Question: I am using a tile-able background image on a website. The site views great in all desktop browsers but when I view the site on my iPad Mini (running iOS 6.1.3) the background image has streaks in it. You can see a pattern on most pages that is a line (the size of the background image) that looks fine, then another line again the same size of the background image, etc.
Here is a screenshot showing the issues:

Here is the CSS required for the background:
'''
#wrap {
margin:0 auto;
position:relative;
padding:0;
background: #B3B1B2 url(/images/bgs/parchment2.jpg);
}
'''
I tried clearing the cache of the iPad but that did not work. I am at a loss as why this is happening. How do I prevent and solve this issue?
I created a <URL> of the wrapper. It looked okay on the website. So I am left to assume it is somewhere in my code. However, this doesn't always happen immediately on the site. It may happen with the Fiddle but I have not seen it happen. If it is my site how do I track the code that is causing the issue?
I changed the background image to the 'html, body'tags and the issue still happens but isn't as bad and will clear it self. I am still left wondering how I prevent the issue all together.
I tried @Riskbreaker's idea of switching to PNG. This did not work. I still see the lines. It also increased the background file substantially (from 30k to almost 200k). I also tried a completely different background image thinking it may be the image itself but I still saw the error. I switched back to jpg for file size considerations.
How do I solve this issue? Is it an iOS issue or something in my code?
The site in question is <URL>. I do not see this on my iPhone running same version of iOS. Also you see this on long pages more than other pages. See Professional > Resources.
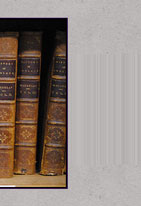
Answer: Have you tried hardware acceleration? Add '-webkit-transform: translateZ(0);' to the same css as your adding the background. This is my guess because it appears to be a rendering issue and hardware acceleration fixes rendering issues when you use css transitions in Chrome.
'''
#wrap {
margin:0 auto;
position:relative;
padding:0;
background: #B3B1B2 url(/images/bgs/parchment2.jpg);
-webkit-transform: translateZ(0);
}
'''
Or maybe try retina display images for devices that support them using media queries?
'''
@media (-webkit-min-device-pixel-ratio: 2), (min-resolution: 192dpi) {
#wrap {
background: #B3B1B2 url(/images/bgs/parchment2_2x.jpg);
}
}
'''
<URL>
To solve the rendering issues you can try adding '-webkit-transform: translateZ(0);' to other tags that are also wrapping content on the page. This may prevent loading/rendering issues.